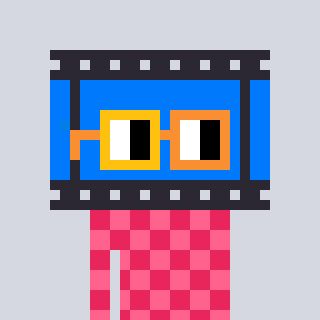
a pixel art character with square yellow and orange glasses, a film strip-shaped head and a redpinkish-colored body on a cool background